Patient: sex F, age 28
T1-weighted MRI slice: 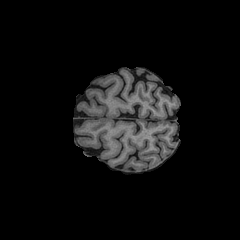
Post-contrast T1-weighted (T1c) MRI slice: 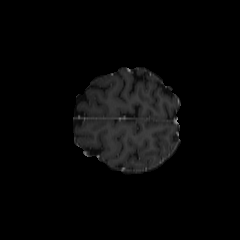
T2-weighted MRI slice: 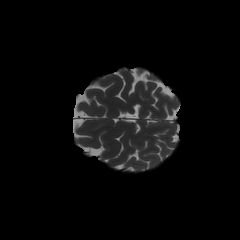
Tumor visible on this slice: no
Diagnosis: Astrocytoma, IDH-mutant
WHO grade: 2